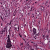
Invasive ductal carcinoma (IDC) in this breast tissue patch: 1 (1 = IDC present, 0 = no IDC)